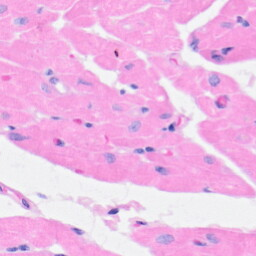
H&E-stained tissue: Heart